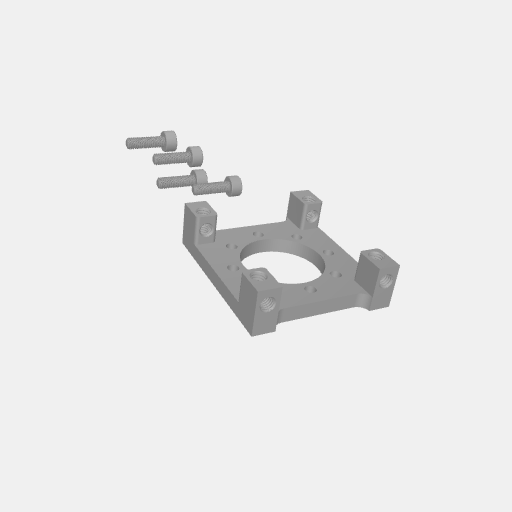
Part: QuadBlockMotorMount32-2